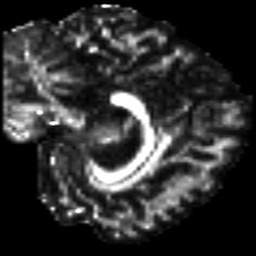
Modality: FA
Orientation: sagittal
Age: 27
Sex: female
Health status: ill
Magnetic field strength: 3 T
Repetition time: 8.4 s
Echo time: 0.0926 s